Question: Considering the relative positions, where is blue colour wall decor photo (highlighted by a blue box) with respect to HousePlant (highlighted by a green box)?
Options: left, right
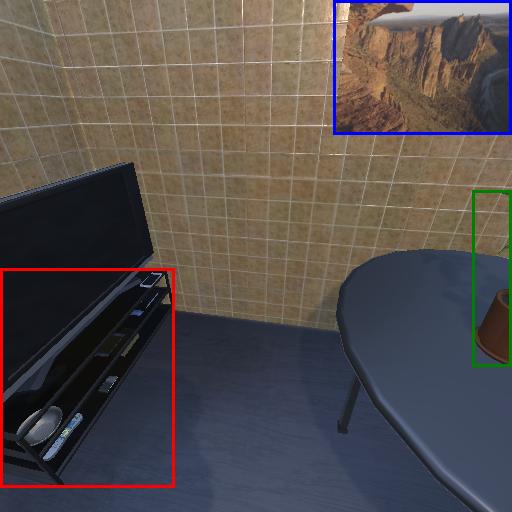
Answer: left